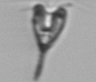
Label: Pyramimonas_longicauda